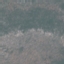
Land use / land cover: HerbaceousVegetation